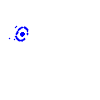
Particle: pion